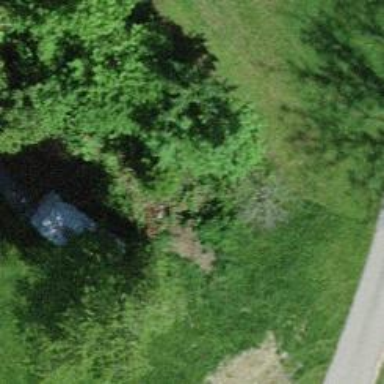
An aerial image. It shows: Culvert tunnel.